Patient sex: M
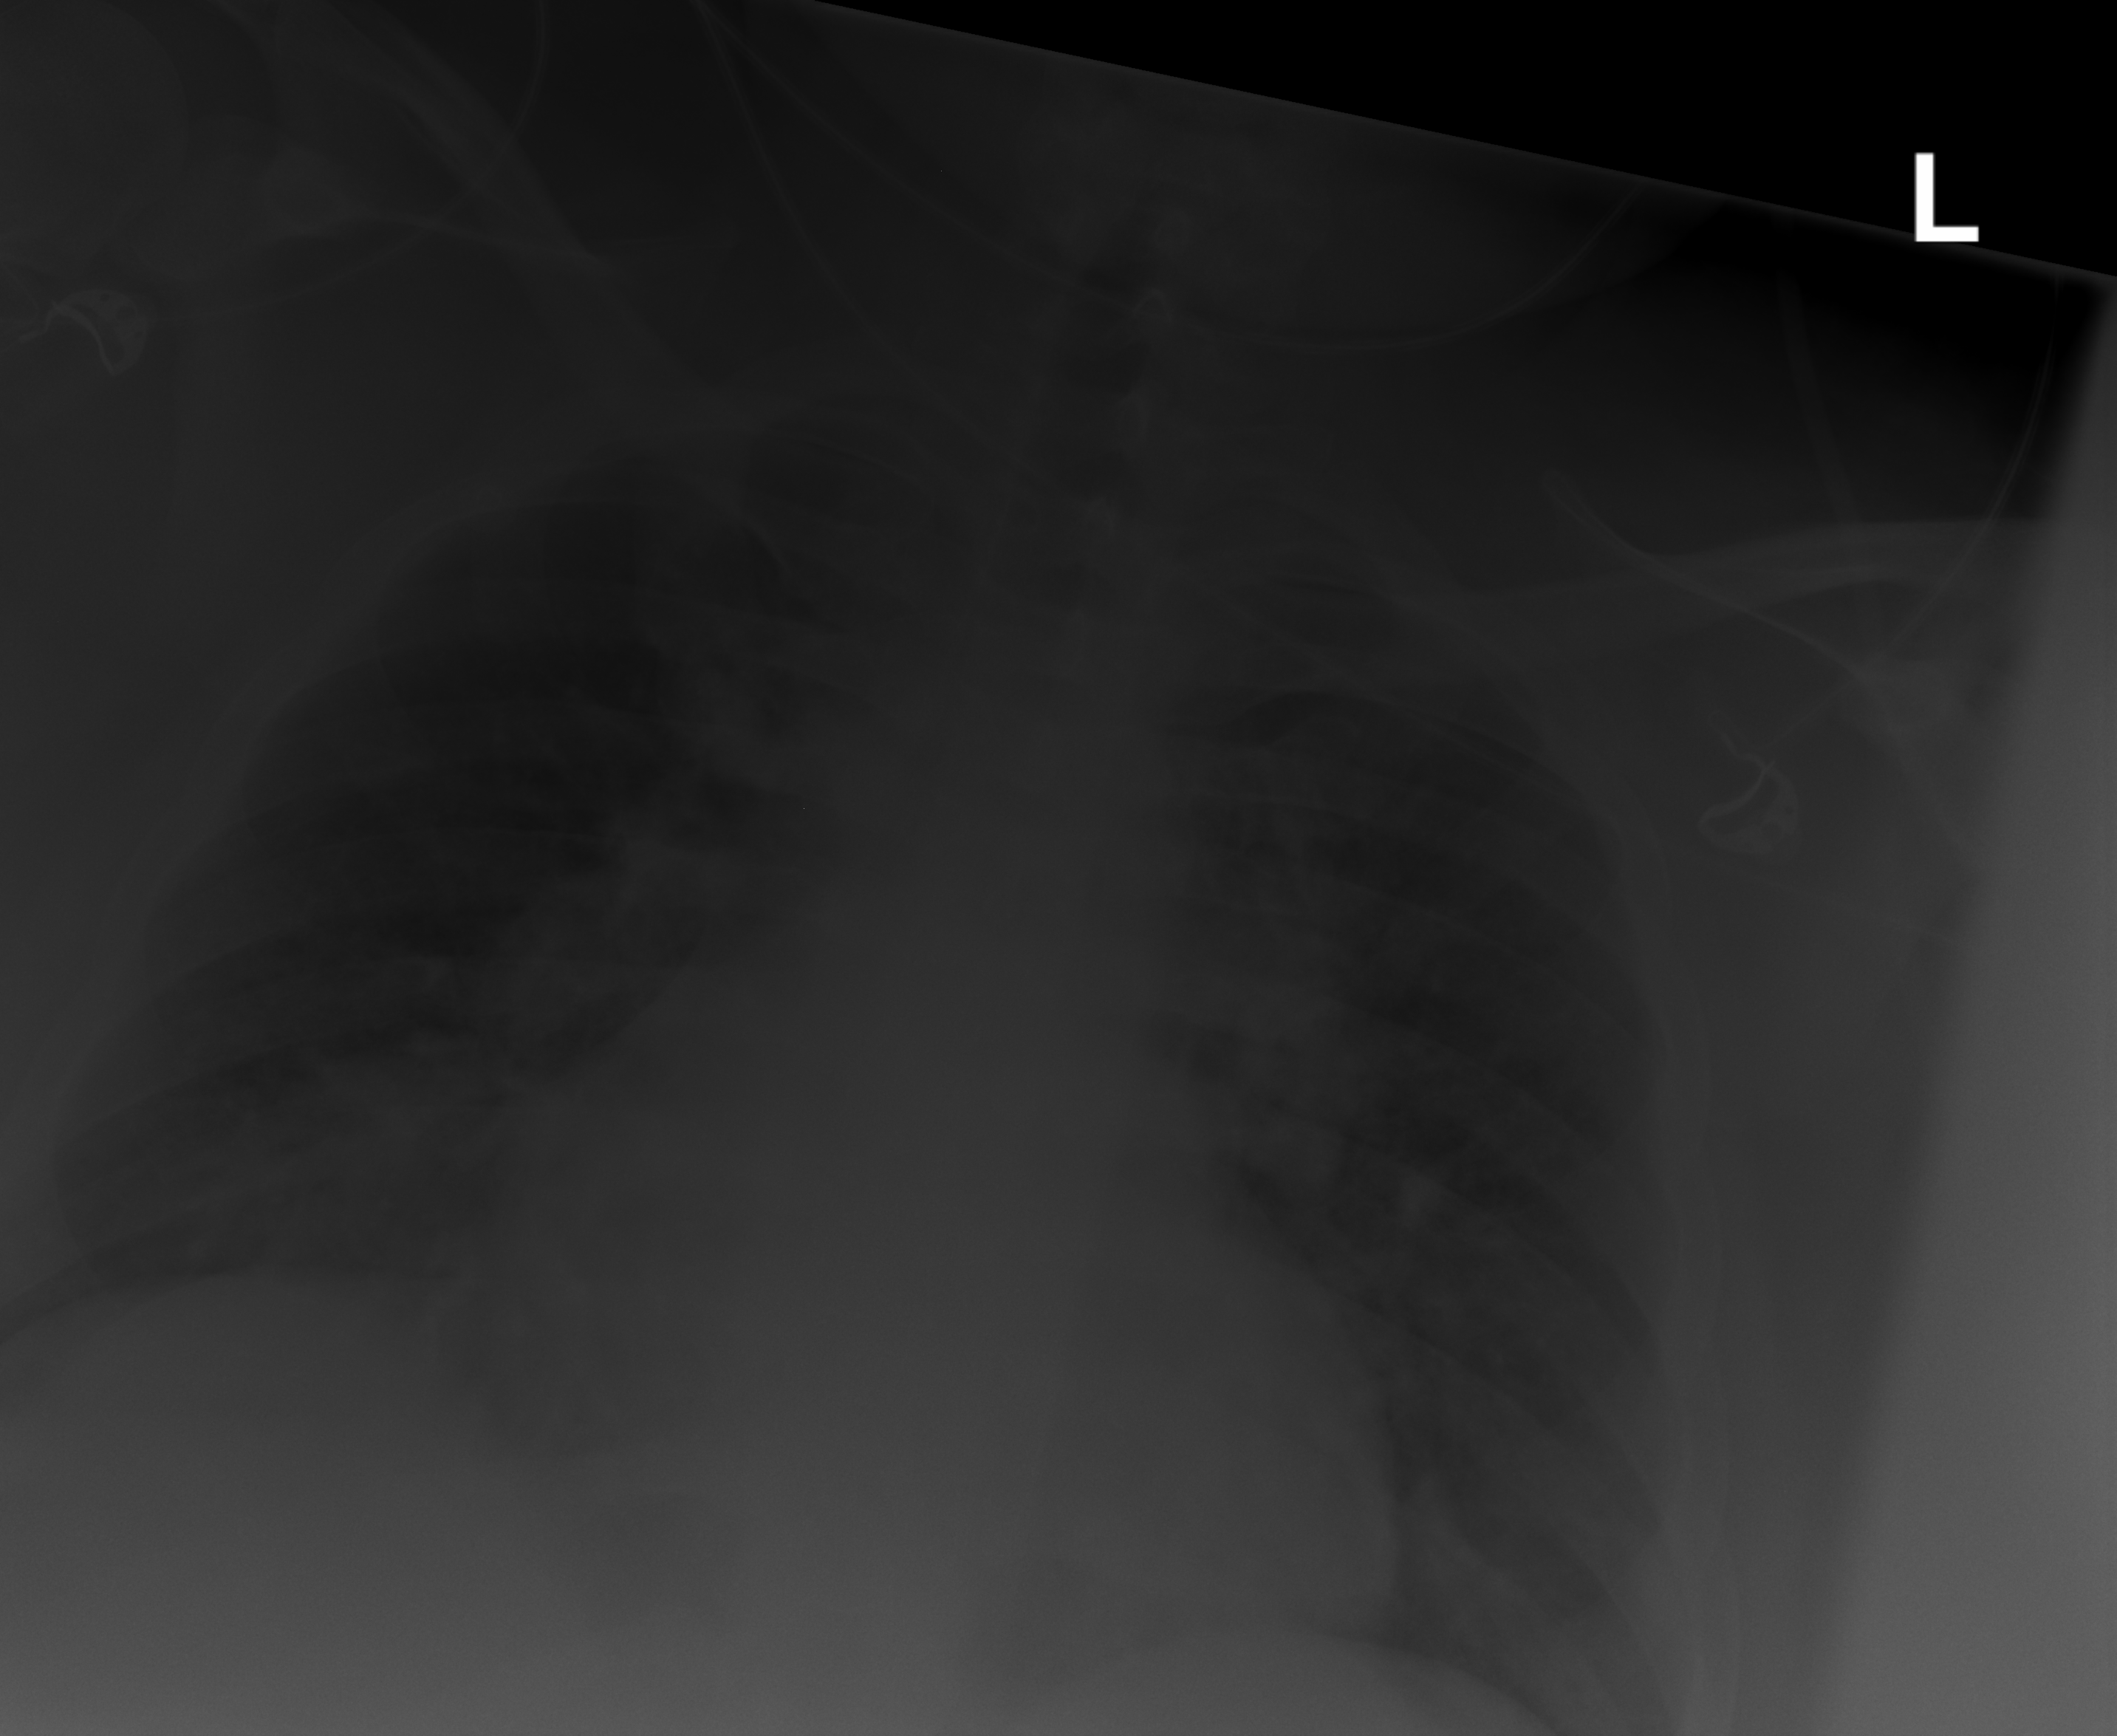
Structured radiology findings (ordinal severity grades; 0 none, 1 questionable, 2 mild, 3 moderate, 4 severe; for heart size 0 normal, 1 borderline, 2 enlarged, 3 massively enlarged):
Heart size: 2
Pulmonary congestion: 2
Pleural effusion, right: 0
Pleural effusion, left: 0
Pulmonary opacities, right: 3
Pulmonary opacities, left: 2
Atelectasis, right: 2
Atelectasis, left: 0